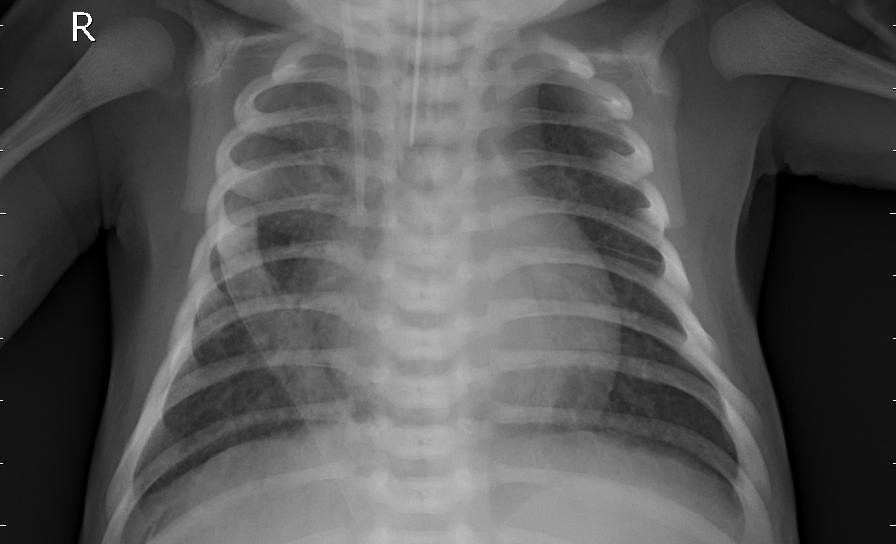
Diagnosis: PNEUMONIA